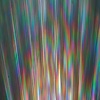
Label: sunburn